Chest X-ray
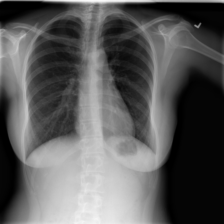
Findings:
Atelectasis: negative
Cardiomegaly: negative
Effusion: negative
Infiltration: positive
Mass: negative
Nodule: negative
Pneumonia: negative
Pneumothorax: negative
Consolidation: negative
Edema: negative
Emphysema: negative
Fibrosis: negative
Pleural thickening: negative
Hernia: negative